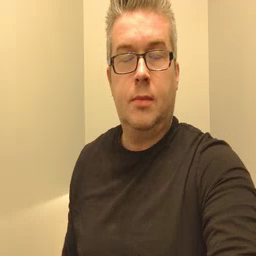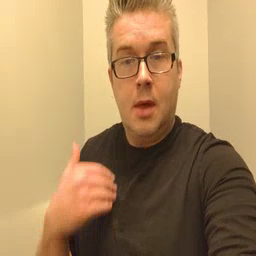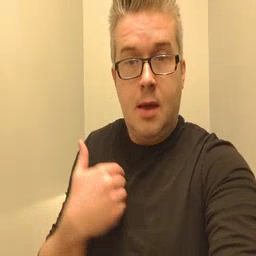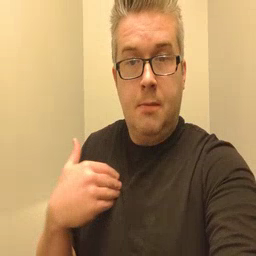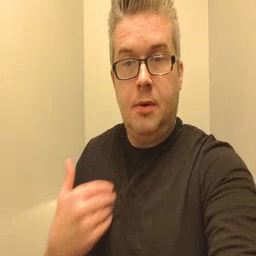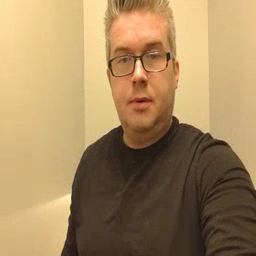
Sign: animal